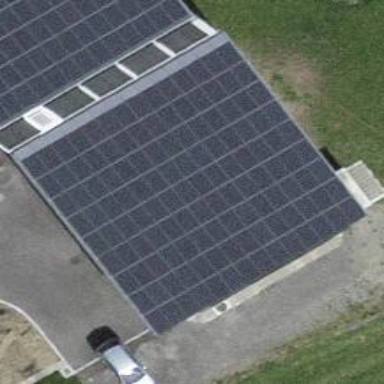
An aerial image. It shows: Solar power generator.